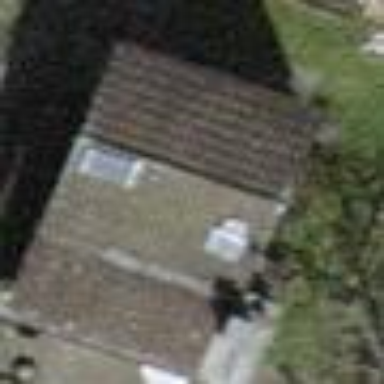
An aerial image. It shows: Allotment house.